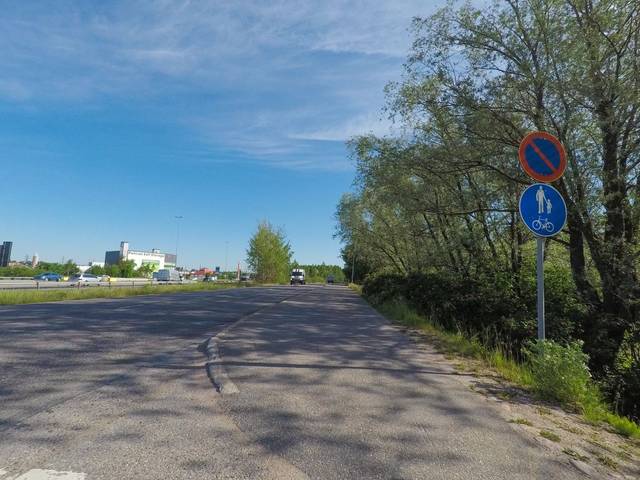
Region: Finland
Coordinates: 60.276, 24.978